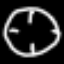
Label: clock